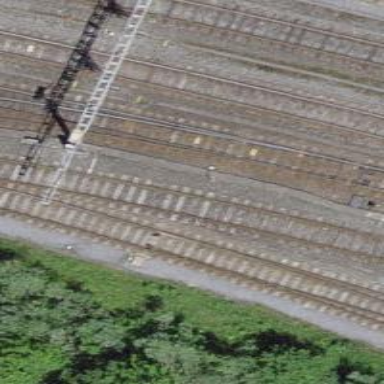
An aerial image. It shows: Railway yard with one track. The railway is electrified with contact line.